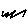
Label: zigzag